Interaction volume radius: 5 \u00c5
Interaction volume height: 30 \u00c5
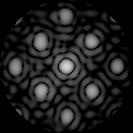
Disorder parameter: 0.1878